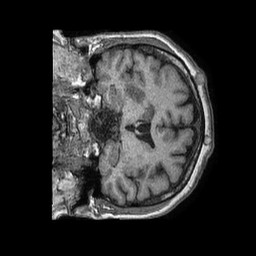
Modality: T1w
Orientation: coronal
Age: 54
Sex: female
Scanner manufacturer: philips
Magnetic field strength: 1.5 T
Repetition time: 0.007538 s
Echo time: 0.003434 s